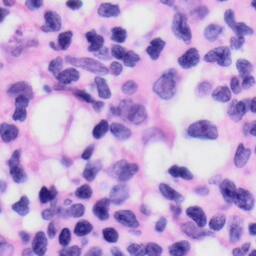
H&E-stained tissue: Skin